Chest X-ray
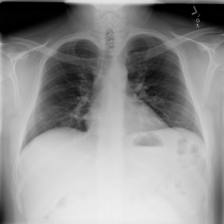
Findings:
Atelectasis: negative
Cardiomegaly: negative
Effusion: negative
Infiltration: negative
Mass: negative
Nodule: negative
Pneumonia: negative
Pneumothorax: negative
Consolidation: negative
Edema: negative
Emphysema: negative
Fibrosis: negative
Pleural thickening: negative
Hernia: negative